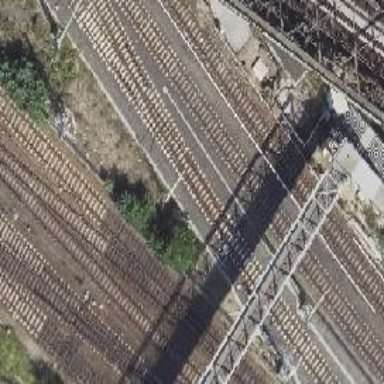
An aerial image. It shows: Railway switch.